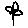
Label: flower